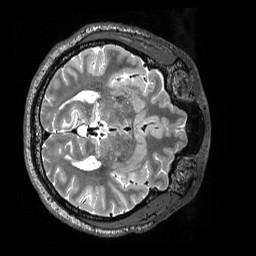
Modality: T2w
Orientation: axial
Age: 38
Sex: male
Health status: ill
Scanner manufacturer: siemens
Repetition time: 3.2 s